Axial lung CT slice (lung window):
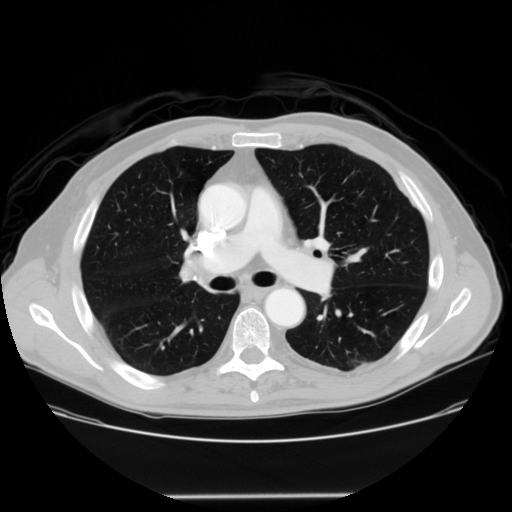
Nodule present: no